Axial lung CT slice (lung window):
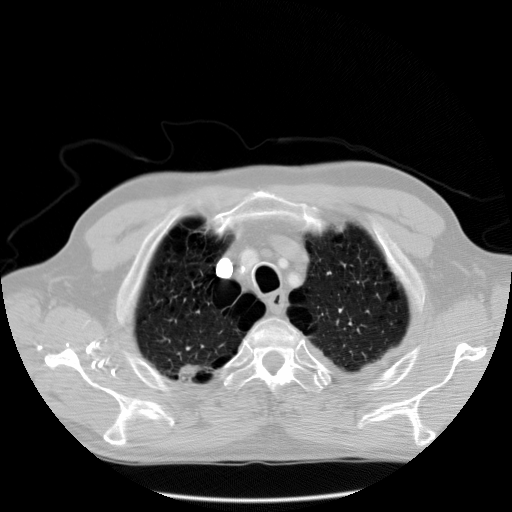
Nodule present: no